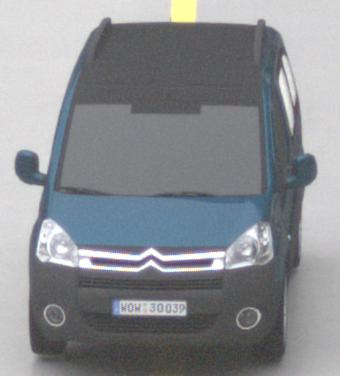
Make: Citroen
Model: Berlingo Kombi VTi 120
Detailed model: Berlingo (II) Kombi
Model produced from: 2009/12
Model produced until: 2012/03
Doors: 5
Color: blue
Road condition: wet road
Daytime: midday
Contrast: low contrast